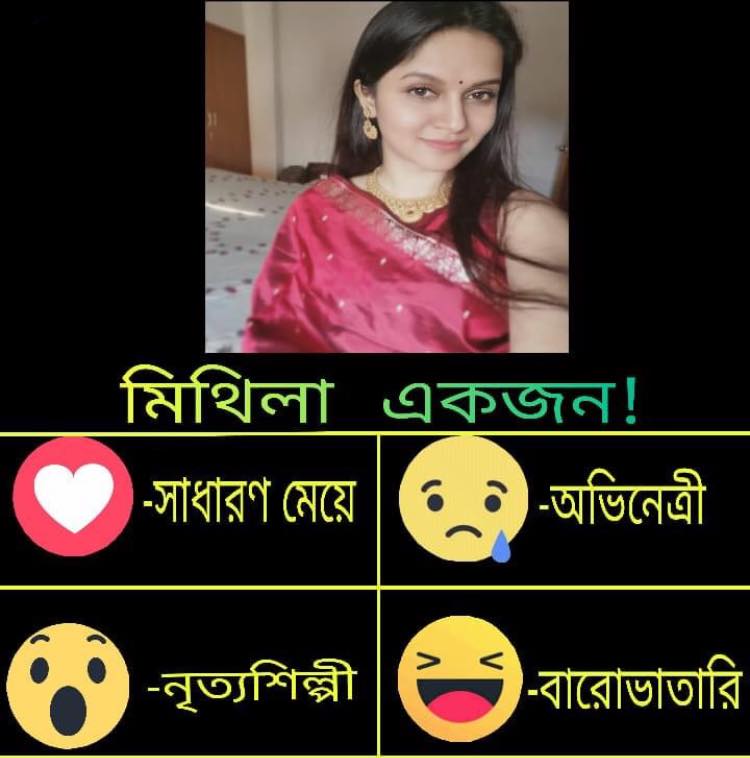
Text: মিথিলা একজন !    সাধারণ মেয়ে    -অভিনেত্রী     -নৃত্যশিল্পী   -বারোভাতারি
Label: Hate
Hate category: Personal Offence
Targeted group: Individual